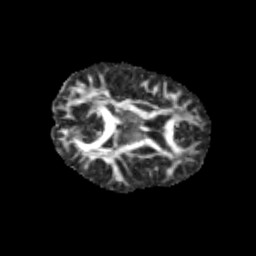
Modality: FA
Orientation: axial
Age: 13
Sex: male
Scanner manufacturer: siemens
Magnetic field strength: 3 T
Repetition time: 3.8 s
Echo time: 0.07 s